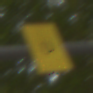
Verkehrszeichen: AnkuendigungOderFortsetzungUmleitungOhnePfeilsymbol
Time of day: SunriseSunset
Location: Outdoor (RoadRail)
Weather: Clear
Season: NotSpecified
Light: Natural